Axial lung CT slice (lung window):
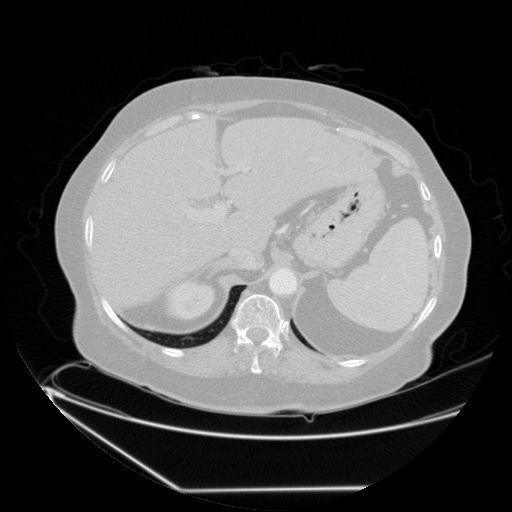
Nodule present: no